Field crop: maize
Growth stage: 1
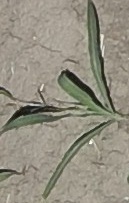
Species: sorghum